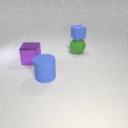
large purple metal cube to the left of large green rubber sphere